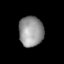
Tissue: lung
Cell type: Epithelial cells
Senescence score: 0.1282
Nuclear area (px): 726
Mean DAPI intensity: 147.804